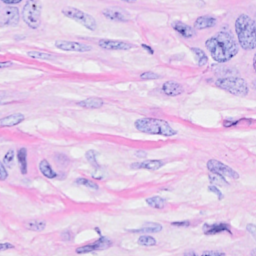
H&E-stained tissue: Breast